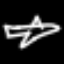
Label: airplane